Question: I am creating a Swing dialog window like below:

The 'header' and 'footer' areas have fixed size. The 'area 1 and 2''s size are not fixed. They can have several lines of content and the line number can increase 'at runtime'.
And in future, I may need to add 'area 3'.
How should I use Swing layout managers to achieve this UI?
## ADD 1
The area 1 and 2 are independent of each other.
In each of them, I want to place several panels vertically. Each panel hold a line of string. The panel number can vary at runtime.
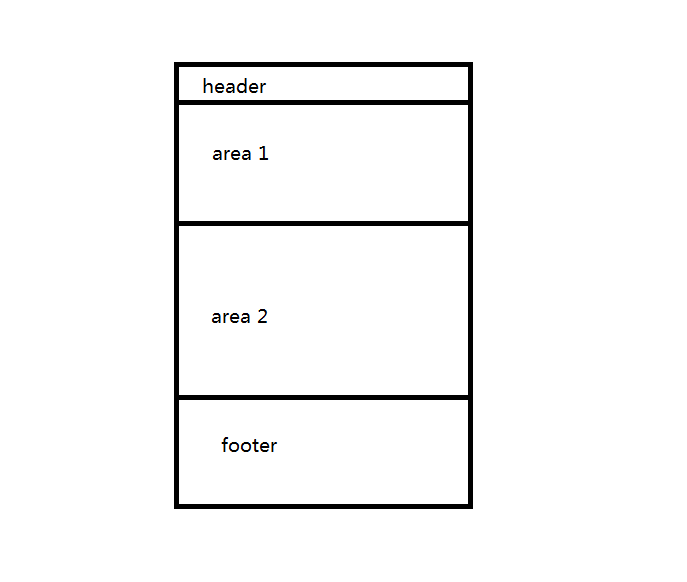
Answer: Use a 'BorderLayout' for the main layout.
1. add the "header" to the NORTH.
2. add the "footer" to the SOUTH.
3. Create another panel and add it to the CENTER. Then set the layout manager of this panel to an appropriate layout manager. We can't advise you what layout manager to use for this panel since we don't know how the two components area related. Then add "area1" and "area2" to this panel.
The key to this answer is that you don't need to use a single layout manager, you can nest panels with different layout managers.